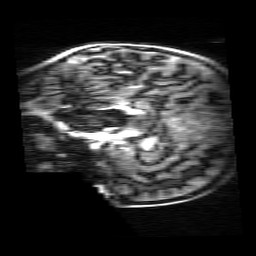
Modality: MP2RAGE
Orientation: sagittal
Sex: male
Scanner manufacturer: siemens
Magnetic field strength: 3 T
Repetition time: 5 s
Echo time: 0.00355 s